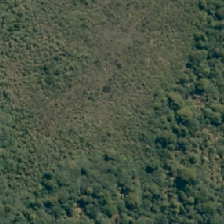
Land cover: herbaceous_freshwater_vege